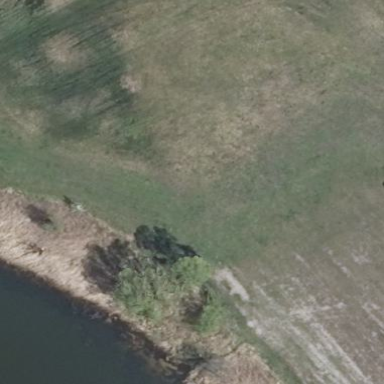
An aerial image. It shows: Reedbed in wetland area.